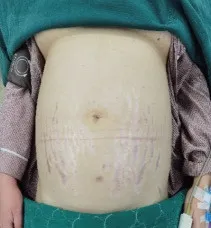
Clinical manifestations of CS with OAPS and severe PE during pregnancy. The patient has clinical manifestations such as full moon face, centripetal obesity, purple striae on the abdomen, severe edema of the lower extremities.
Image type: medical_photograph (skin_photograph)